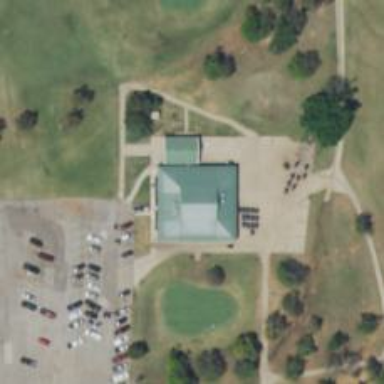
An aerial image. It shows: Golf course with clubhouse.